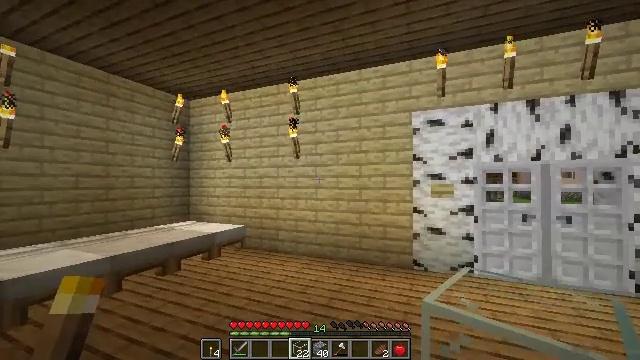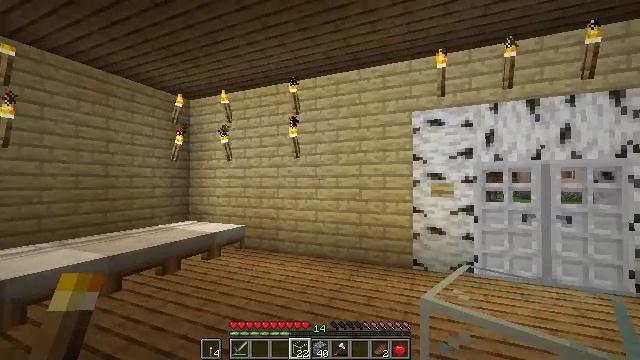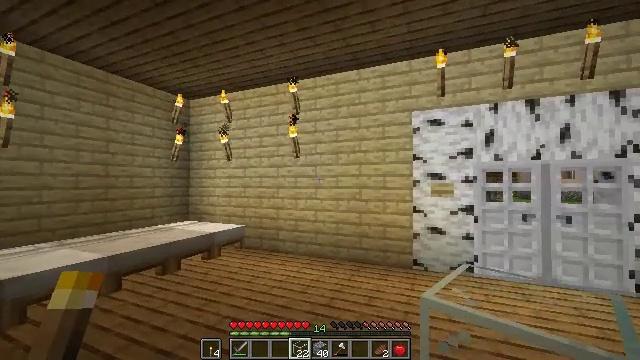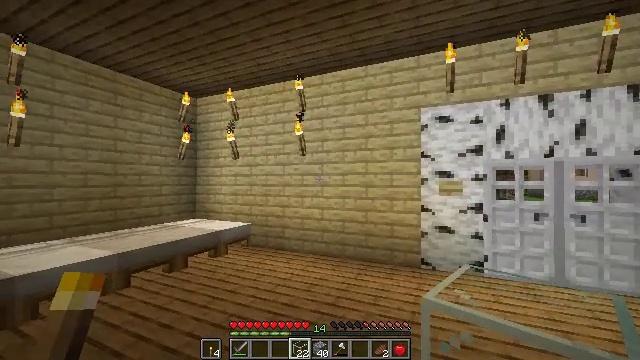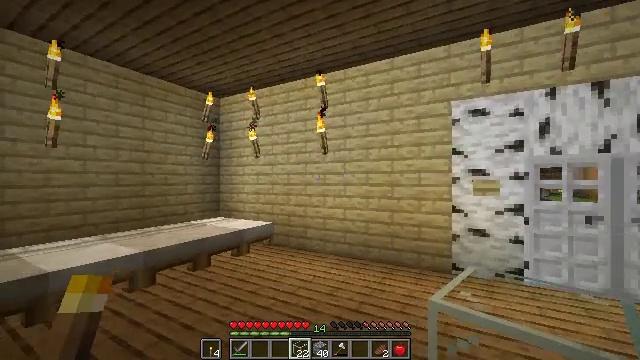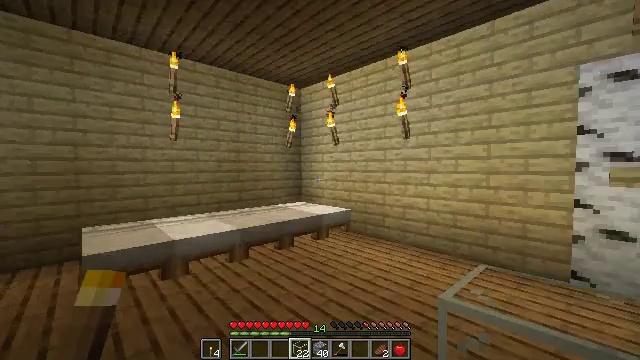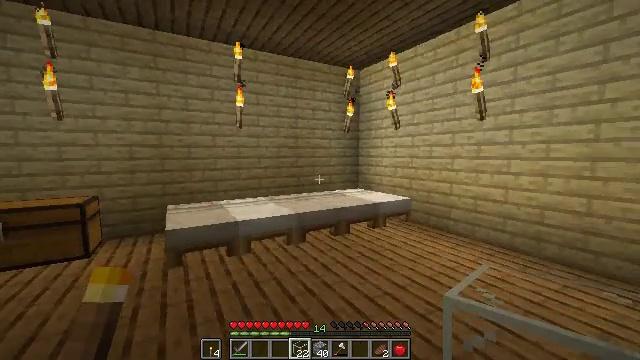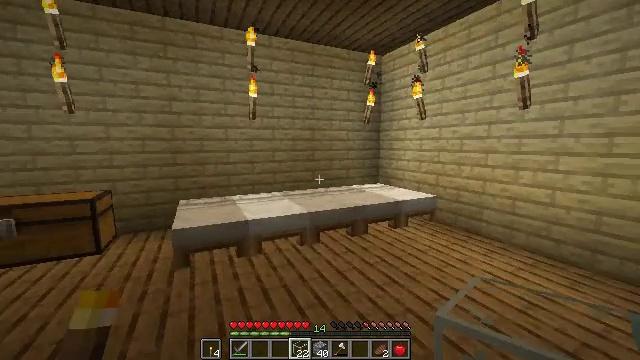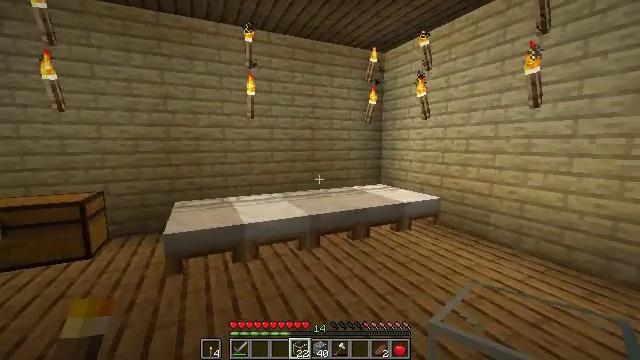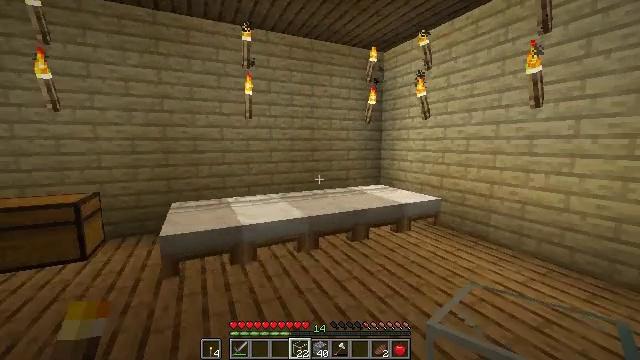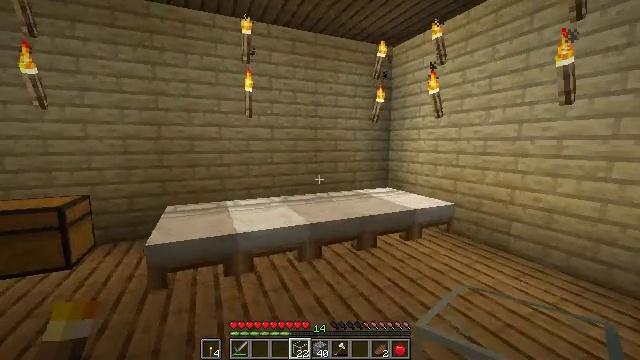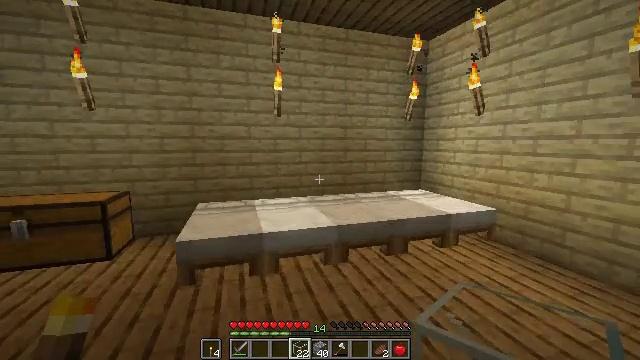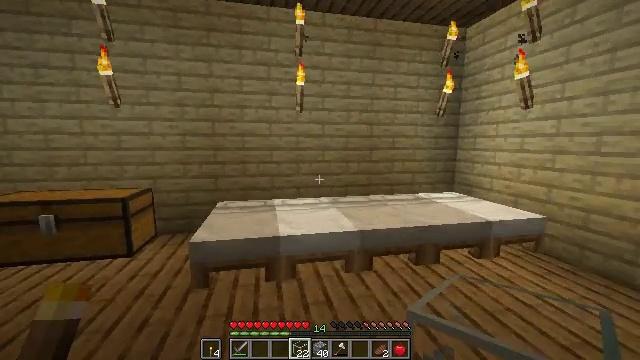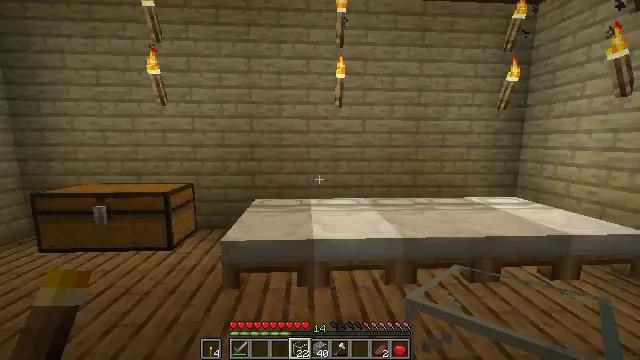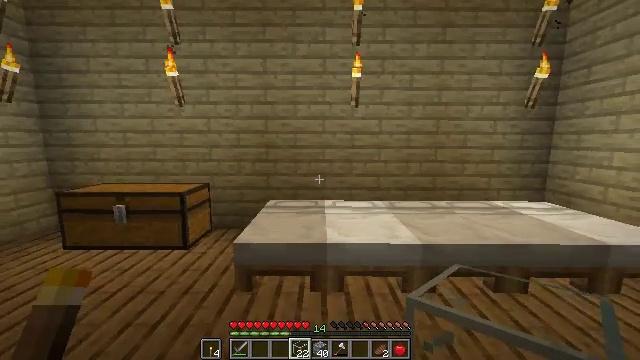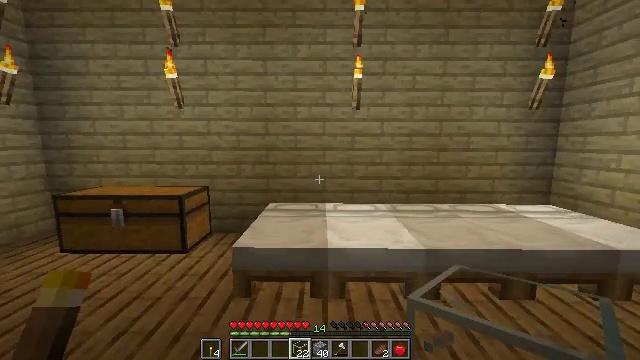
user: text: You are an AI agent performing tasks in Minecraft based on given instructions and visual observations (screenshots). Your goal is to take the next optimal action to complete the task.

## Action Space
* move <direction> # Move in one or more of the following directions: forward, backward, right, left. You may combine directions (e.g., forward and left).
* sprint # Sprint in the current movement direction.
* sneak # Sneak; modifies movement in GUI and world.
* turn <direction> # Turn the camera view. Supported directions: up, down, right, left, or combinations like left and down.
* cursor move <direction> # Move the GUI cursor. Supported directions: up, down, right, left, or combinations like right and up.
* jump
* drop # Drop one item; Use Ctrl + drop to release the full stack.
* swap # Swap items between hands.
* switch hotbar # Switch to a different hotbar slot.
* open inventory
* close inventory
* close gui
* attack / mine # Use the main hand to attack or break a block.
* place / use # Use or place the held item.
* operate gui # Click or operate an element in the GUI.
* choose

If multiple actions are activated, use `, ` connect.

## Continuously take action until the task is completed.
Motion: motion action
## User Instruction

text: Collect birch planks from structures.
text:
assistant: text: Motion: no_op
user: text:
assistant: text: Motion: no_op
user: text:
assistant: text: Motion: move forward, turn left
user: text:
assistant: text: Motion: move forward, turn left
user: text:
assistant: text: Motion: move forward, turn left and down
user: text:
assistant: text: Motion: move forward, turn left and down
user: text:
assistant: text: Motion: move forward, turn left and down
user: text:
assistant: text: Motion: move forward
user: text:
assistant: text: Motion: move forward
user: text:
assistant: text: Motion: move forward, turn left
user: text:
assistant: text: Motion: move forward, turn left
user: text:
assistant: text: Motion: move forward, turn left
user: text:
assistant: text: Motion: move forward, turn left
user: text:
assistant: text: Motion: turn left
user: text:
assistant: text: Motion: no_op
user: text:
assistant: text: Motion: no_op
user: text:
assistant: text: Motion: no_op
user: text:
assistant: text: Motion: no_op
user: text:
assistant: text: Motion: no_op
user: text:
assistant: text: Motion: turn right
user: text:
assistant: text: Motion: turn right and down
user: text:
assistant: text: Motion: turn right
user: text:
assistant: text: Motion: turn right
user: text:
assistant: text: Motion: turn right
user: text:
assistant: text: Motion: no_op
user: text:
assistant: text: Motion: no_op
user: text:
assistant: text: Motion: no_op
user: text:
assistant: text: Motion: no_op
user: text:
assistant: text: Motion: turn right
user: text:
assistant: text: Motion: turn right